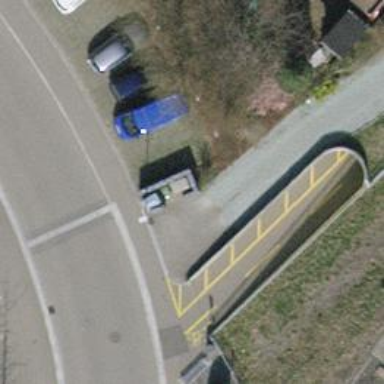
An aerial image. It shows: Block barrier.